Question: In one of the training tutorials , I saw this code in LoginController but I don't understand why except('logout') is used.

Could you please explain it to a beginner?
What does except('logout') mean?
I understand that something is excluded from the selection but I can't for some reasoniu
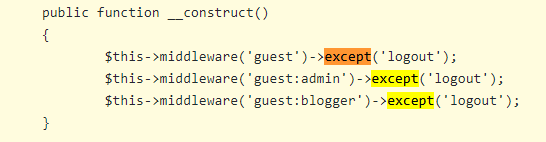
Answer: What is middleware?
I will explain it a little bit different.
Let's say you want to enter into a room, but before that, you need to unlock the door and enter inside the room. The door is your middleware, you need to successfully unlock the door to enter inside the room. If you can't unlock the door, your access will be forbidden. What is it mean 'except' word. You have two rooms one with a door and one without door, in this case 'logout' is the room without door and you can access to her without any key or you don't need to unlock the door, for other one you need to successfully unlock the door and then go inside the room. I hope you understand, but if you have any questions, i will try to anser them. With word you say attach this middleware to every route, and leave logout open, so if you try to access every other route, first your code will execute middleware and after that will execute your method, but for logout , you will execute lgout method directly without middleware